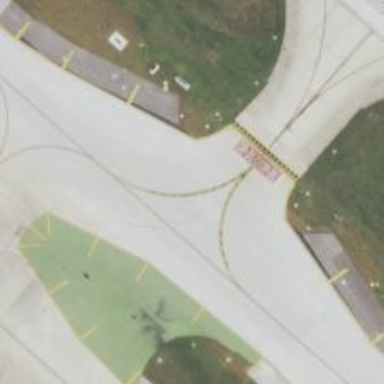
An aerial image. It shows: View of taxiway at the airport.